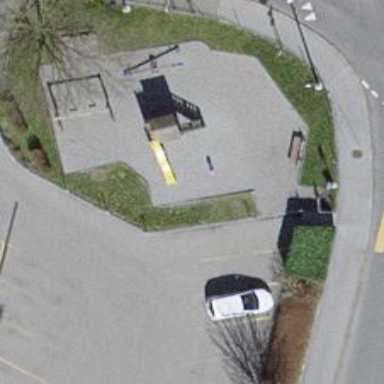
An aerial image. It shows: Playground area for leisure activities on the land.